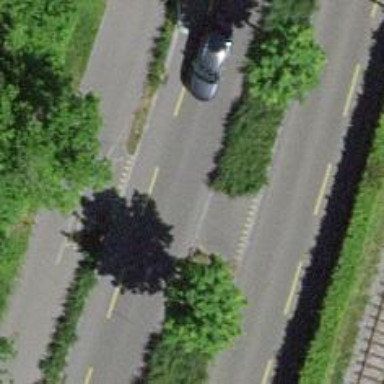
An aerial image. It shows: Primary highway with designated cycle lane.